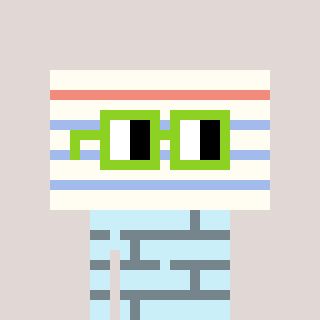
a pixel art character with square light green glasses, a empty notebook page-shaped head and a cold-colored body on a warm background